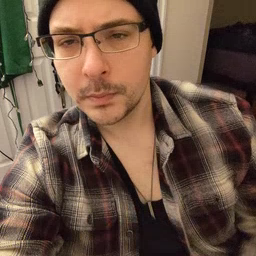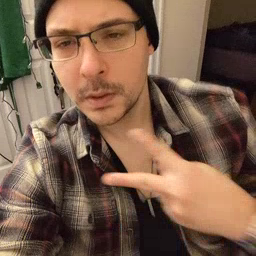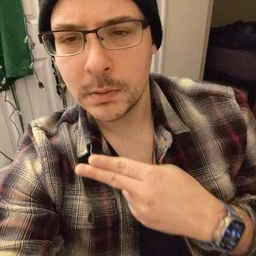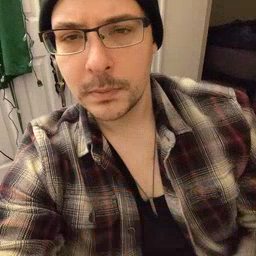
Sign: cut